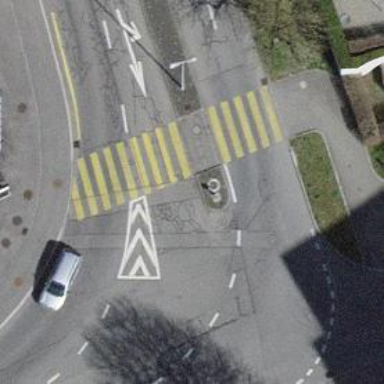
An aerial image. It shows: Uncontrolled zebra crossing on the road.